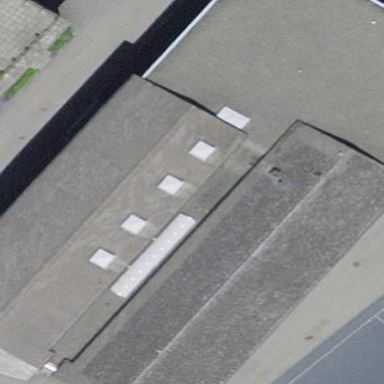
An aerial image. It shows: School building.